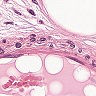
Metastatic tissue present: no